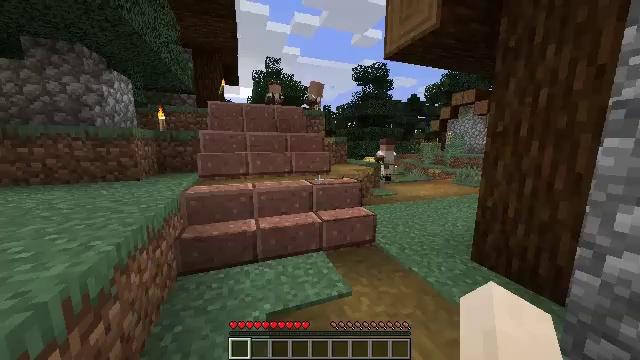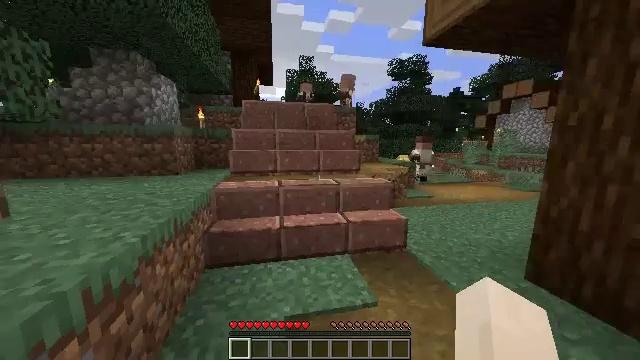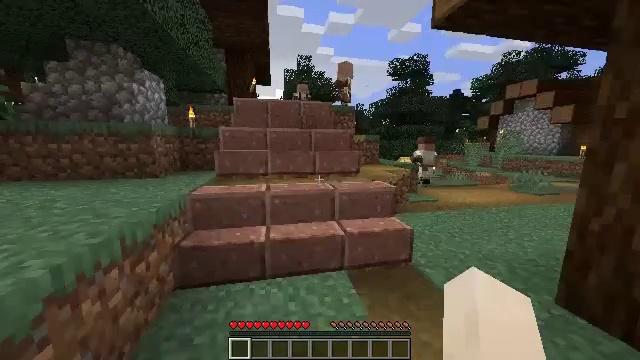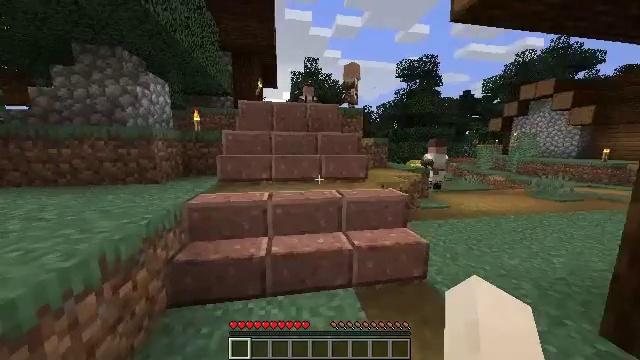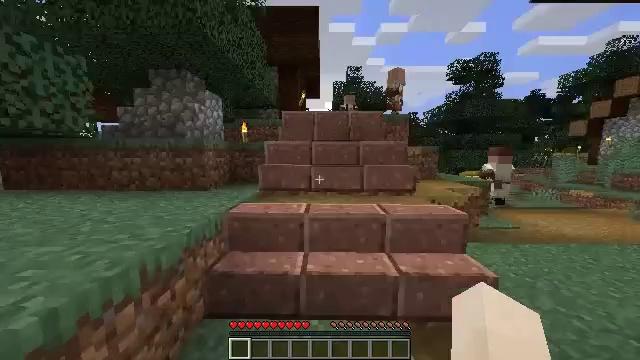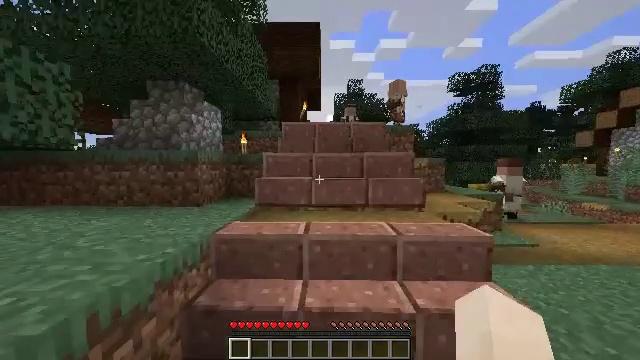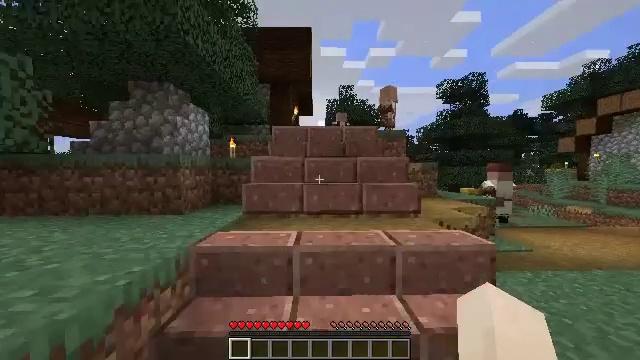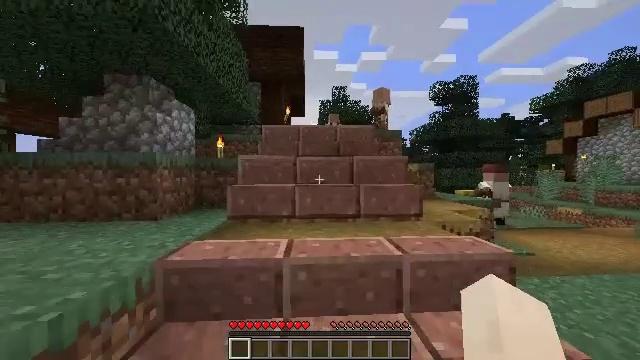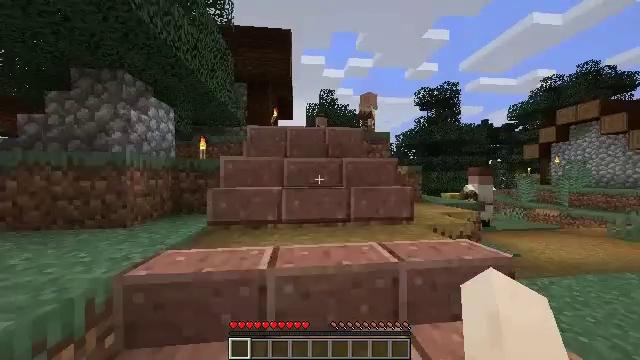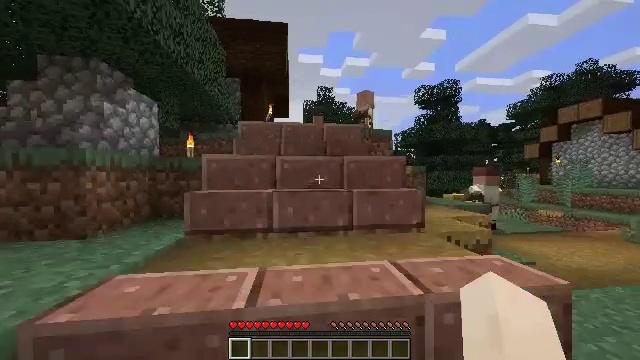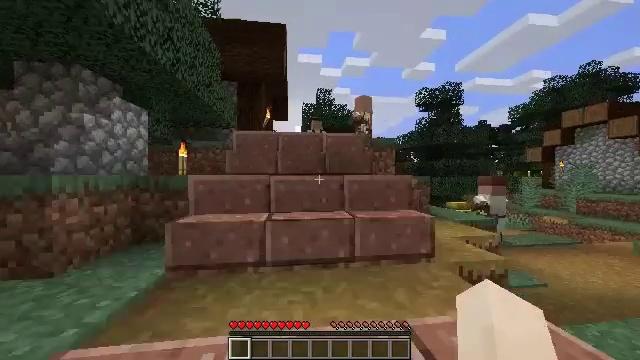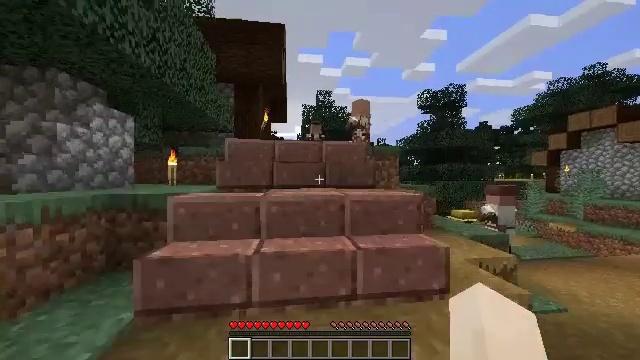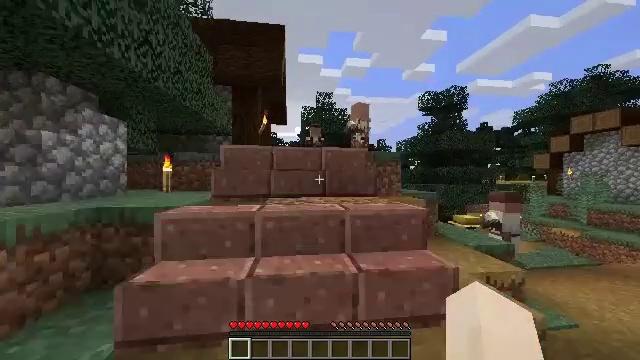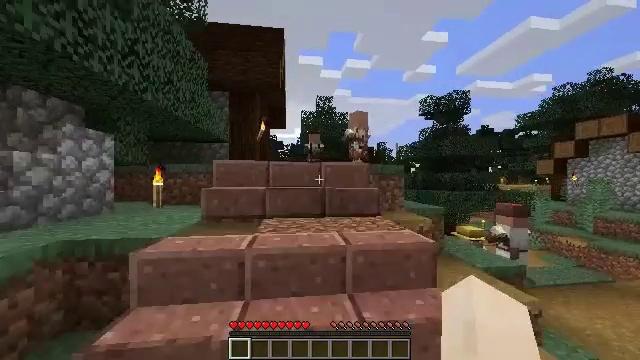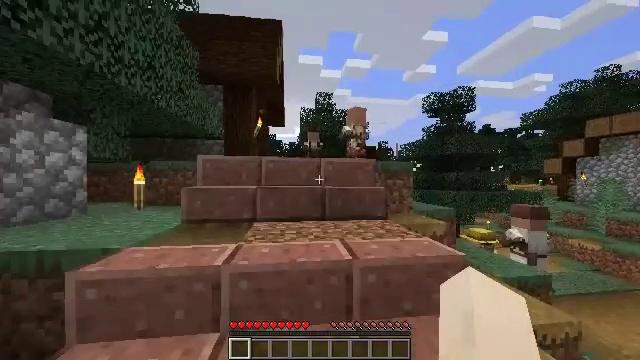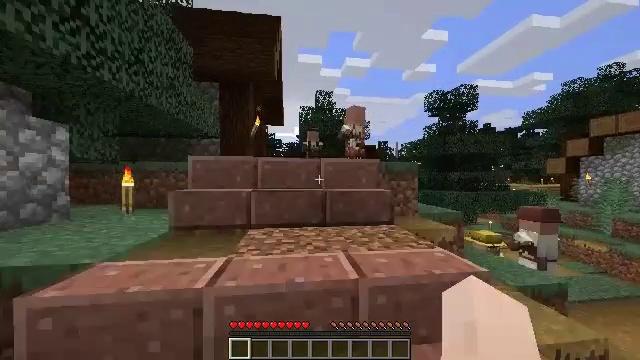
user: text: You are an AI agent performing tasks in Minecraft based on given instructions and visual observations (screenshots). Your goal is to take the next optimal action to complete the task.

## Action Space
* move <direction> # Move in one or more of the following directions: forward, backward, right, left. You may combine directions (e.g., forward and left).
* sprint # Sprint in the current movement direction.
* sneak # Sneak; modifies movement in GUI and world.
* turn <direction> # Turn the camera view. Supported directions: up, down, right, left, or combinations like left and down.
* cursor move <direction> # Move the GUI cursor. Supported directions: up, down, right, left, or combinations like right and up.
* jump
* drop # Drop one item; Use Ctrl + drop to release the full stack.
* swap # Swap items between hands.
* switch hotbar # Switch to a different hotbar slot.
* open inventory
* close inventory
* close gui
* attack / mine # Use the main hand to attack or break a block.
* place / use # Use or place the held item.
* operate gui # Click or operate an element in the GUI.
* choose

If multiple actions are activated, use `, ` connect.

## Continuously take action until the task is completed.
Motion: motion action
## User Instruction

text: Gather spruce leaves to collect foliage.
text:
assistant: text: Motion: move forward, turn left
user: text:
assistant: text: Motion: move forward, sprint
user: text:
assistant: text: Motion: move forward, sprint, turn left
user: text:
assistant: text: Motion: move forward, turn left and up
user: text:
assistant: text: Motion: move forward, turn up
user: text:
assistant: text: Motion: move forward, turn right and up
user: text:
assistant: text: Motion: move forward, turn right
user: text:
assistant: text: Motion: move forward, turn right
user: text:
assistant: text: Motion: move forward
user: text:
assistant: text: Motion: move forward
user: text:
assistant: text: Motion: move forward
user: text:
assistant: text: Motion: move forward
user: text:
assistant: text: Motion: move forward
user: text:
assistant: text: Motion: move forward
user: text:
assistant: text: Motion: move forward
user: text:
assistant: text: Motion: move forward
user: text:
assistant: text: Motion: move forward
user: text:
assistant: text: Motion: move forward
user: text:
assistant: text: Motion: move forward
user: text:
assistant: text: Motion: move forward
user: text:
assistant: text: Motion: move forward
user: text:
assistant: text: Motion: move forward
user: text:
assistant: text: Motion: move forward, turn right
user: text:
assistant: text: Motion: move forward, turn right
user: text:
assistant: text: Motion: move forward, turn right and down
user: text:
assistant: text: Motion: move forward, turn right and down
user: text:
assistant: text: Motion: move forward, turn right and down
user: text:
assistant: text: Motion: move forward
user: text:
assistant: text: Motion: move forward
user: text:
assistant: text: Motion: move forward